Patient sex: F
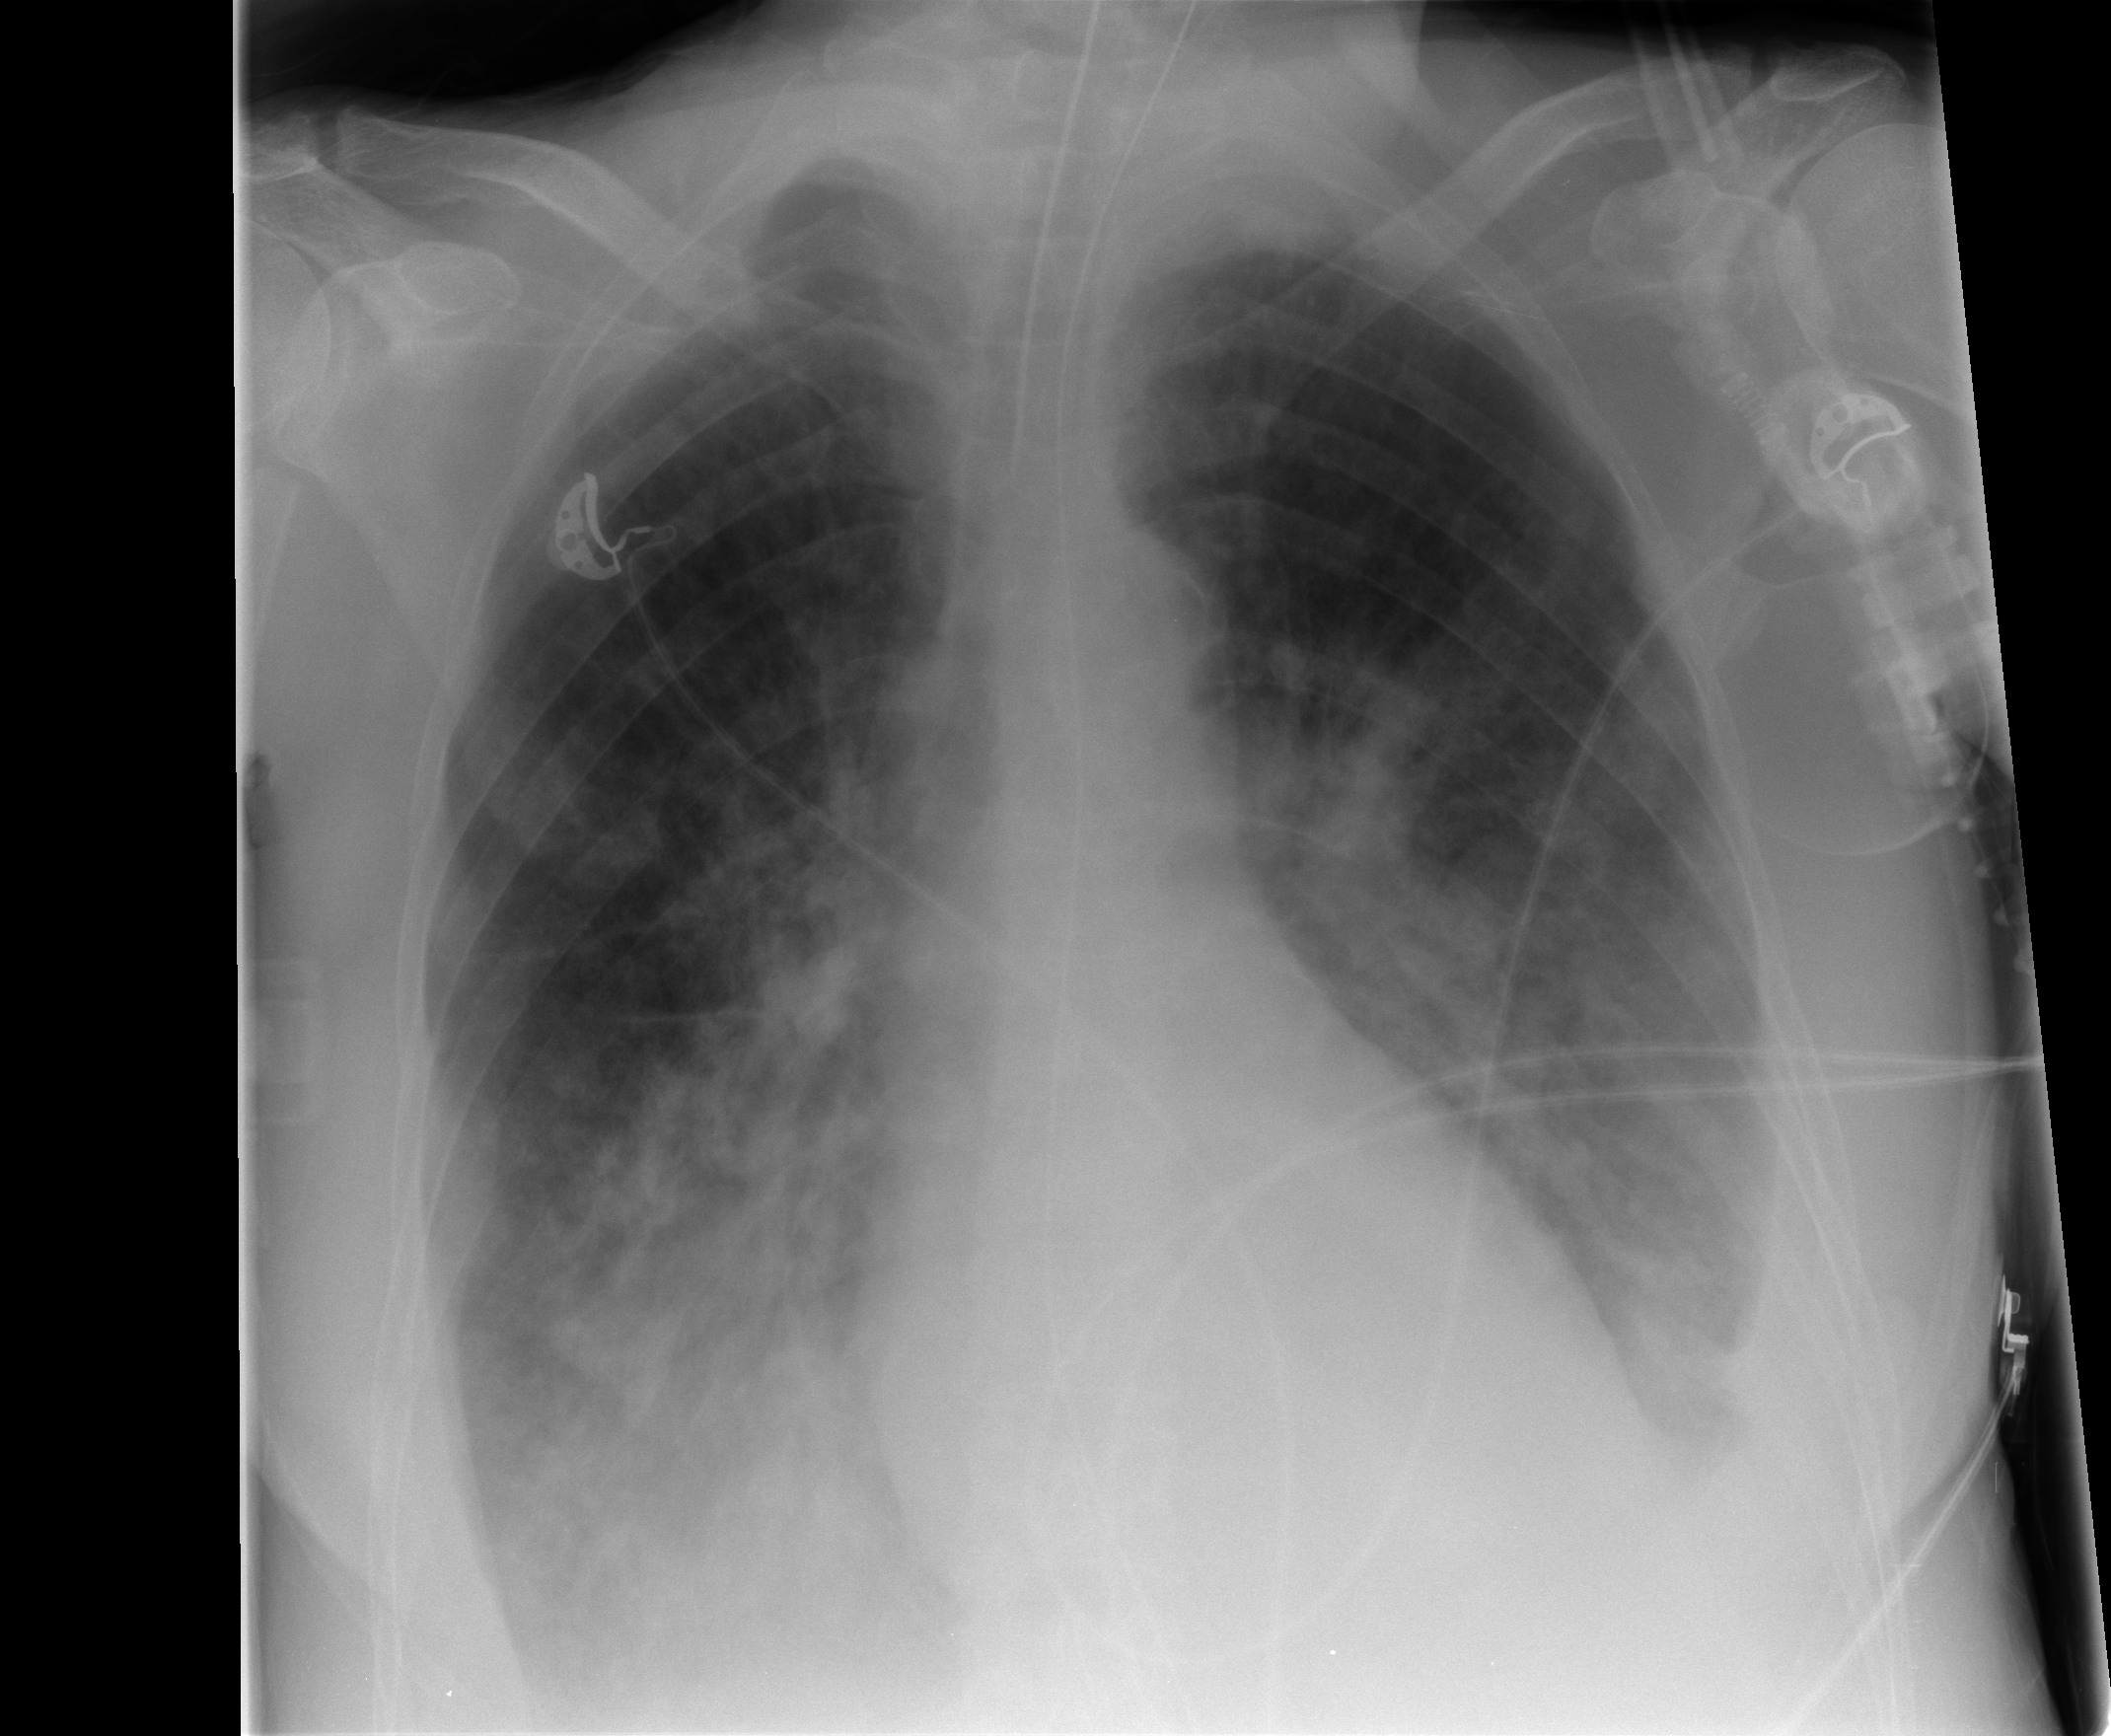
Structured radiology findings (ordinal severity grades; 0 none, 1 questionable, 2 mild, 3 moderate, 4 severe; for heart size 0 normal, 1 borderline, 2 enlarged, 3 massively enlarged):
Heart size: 1
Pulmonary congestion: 2
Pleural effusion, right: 2
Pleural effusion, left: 2
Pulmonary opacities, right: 2
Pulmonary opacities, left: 2
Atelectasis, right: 2
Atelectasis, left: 2